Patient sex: F
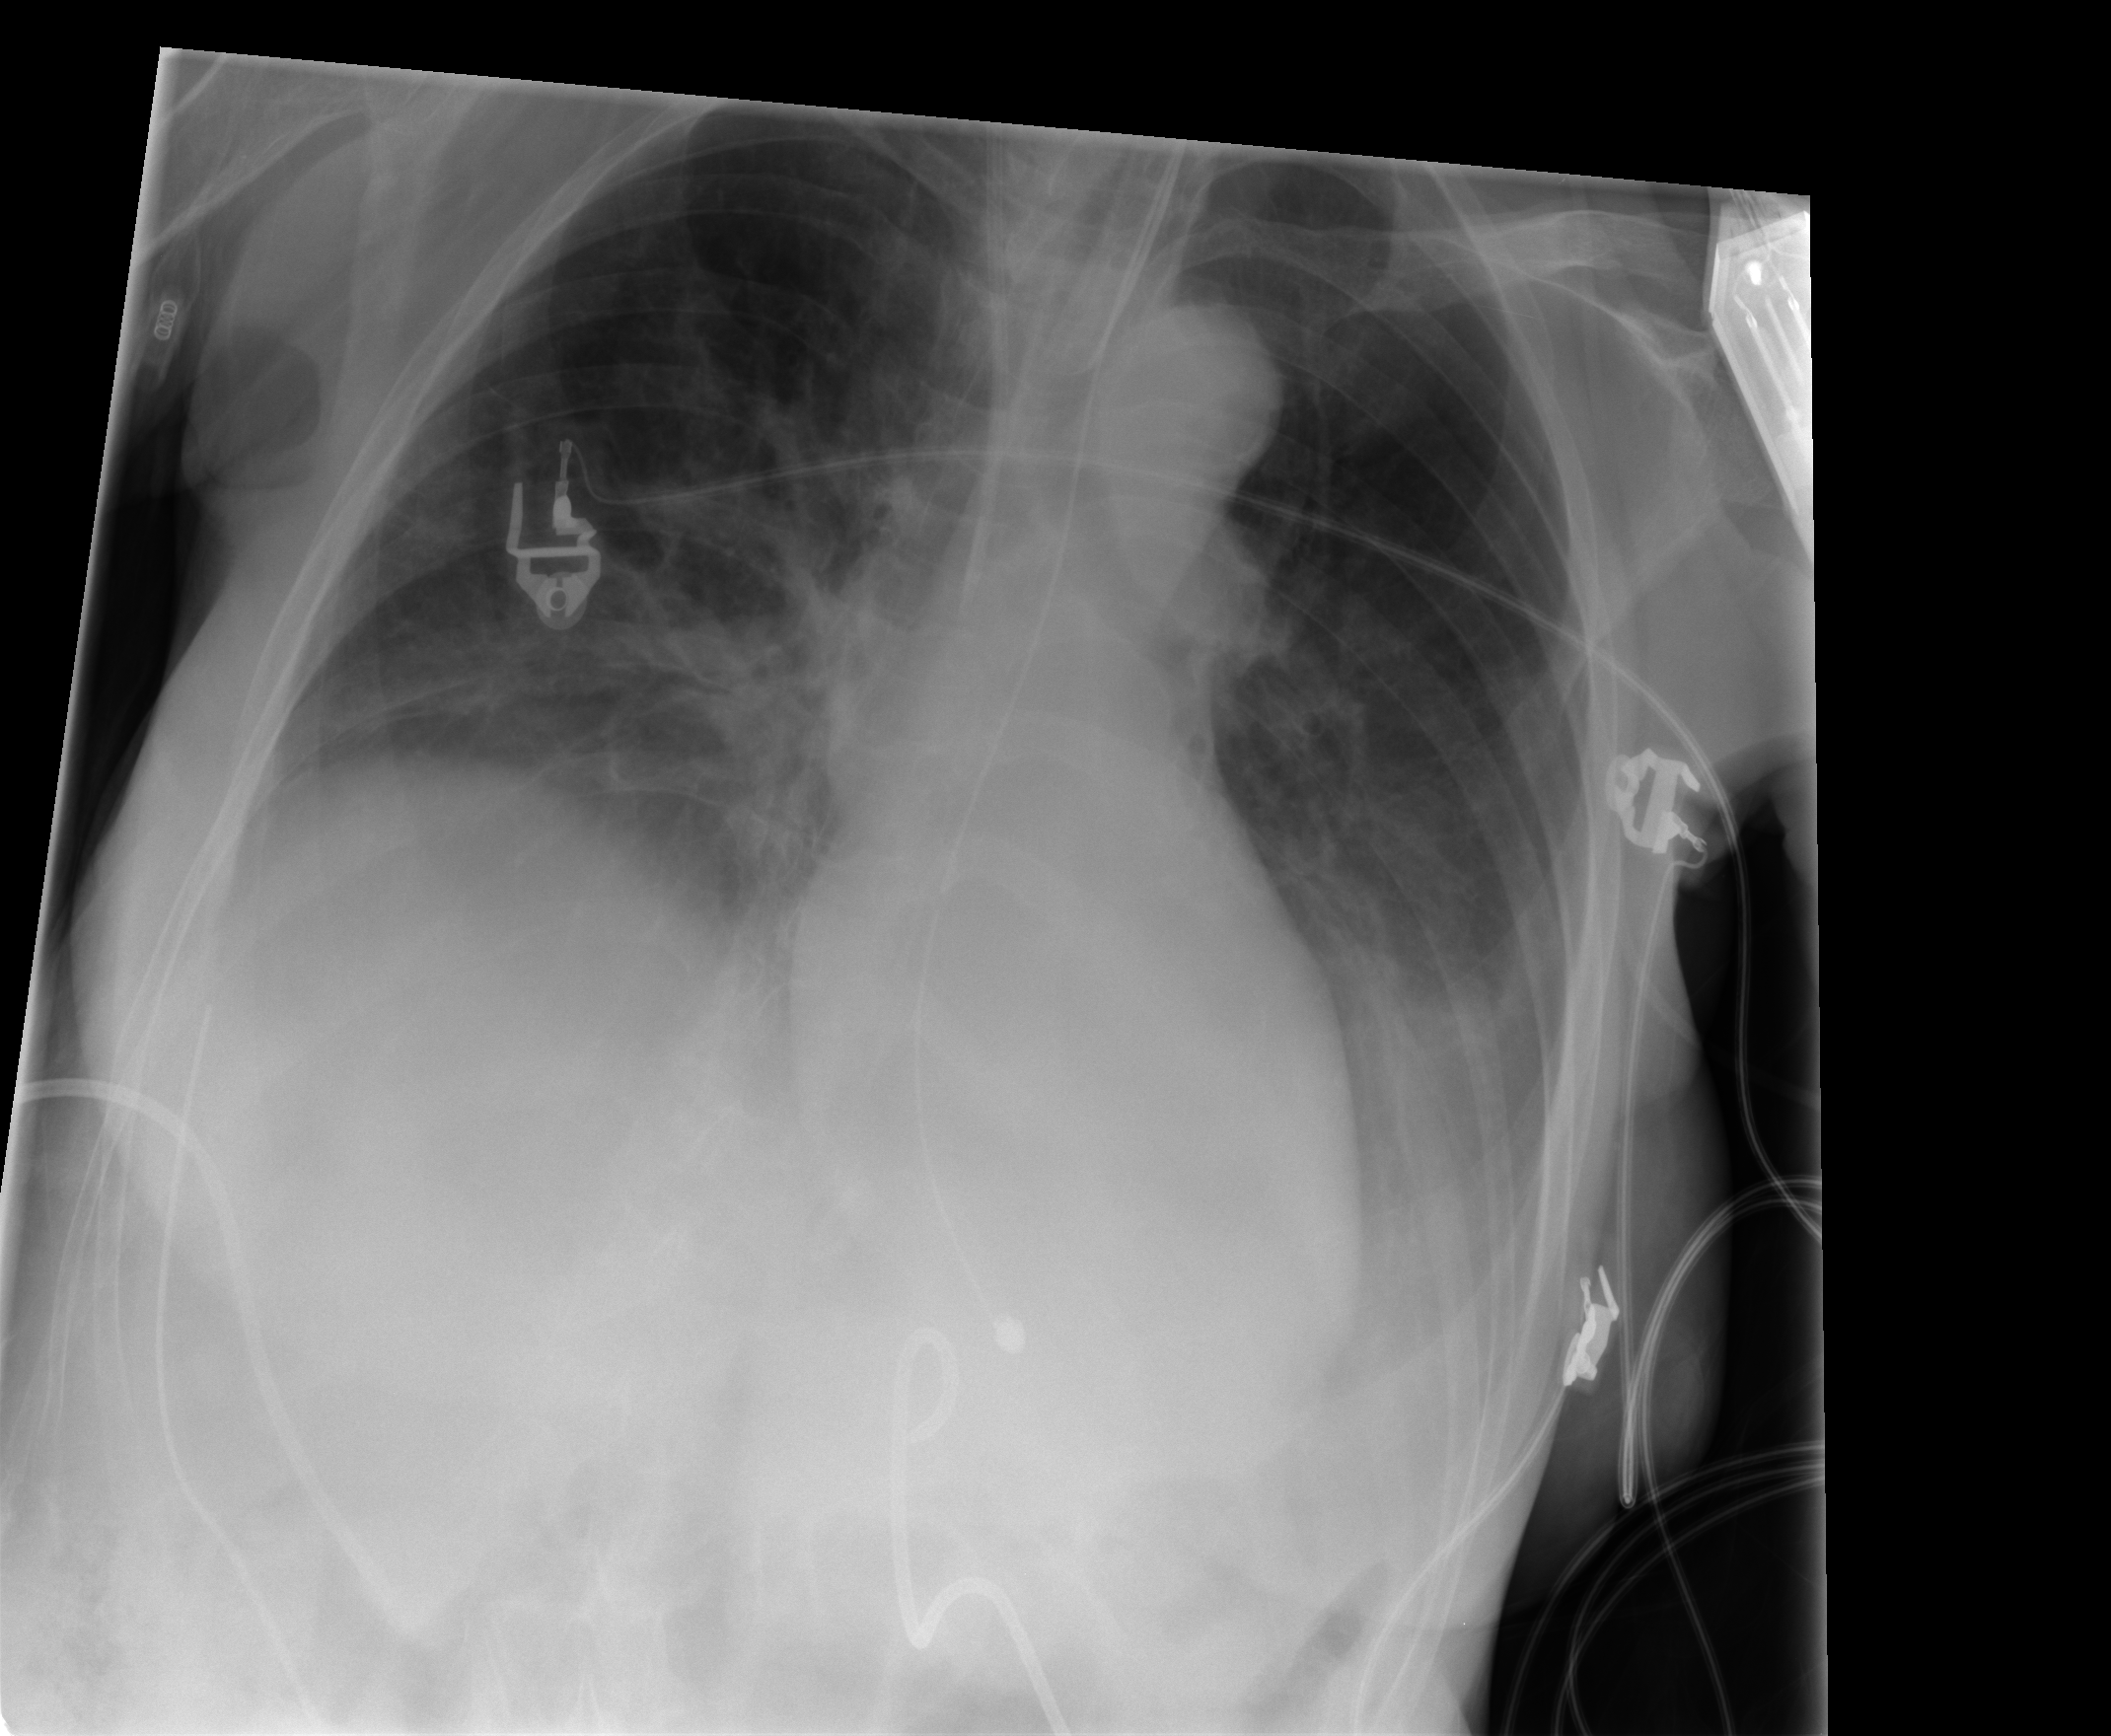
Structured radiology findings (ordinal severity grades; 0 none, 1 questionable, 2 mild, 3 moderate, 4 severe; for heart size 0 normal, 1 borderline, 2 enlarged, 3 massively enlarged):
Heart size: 0
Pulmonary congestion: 0
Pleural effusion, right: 2
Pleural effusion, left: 2
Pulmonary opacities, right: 1
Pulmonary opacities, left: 0
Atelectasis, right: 2
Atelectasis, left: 2